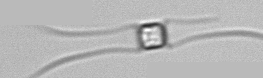
Label: Chaetoceros_similis